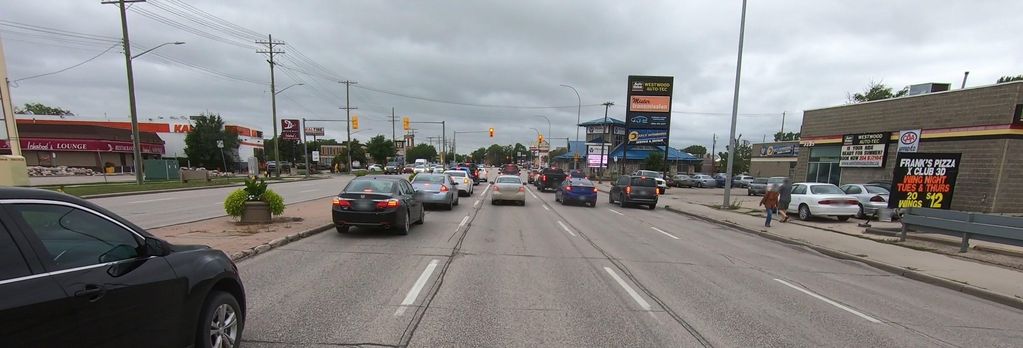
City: winnipeg